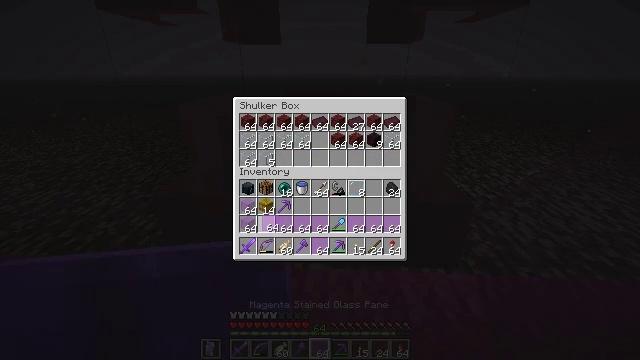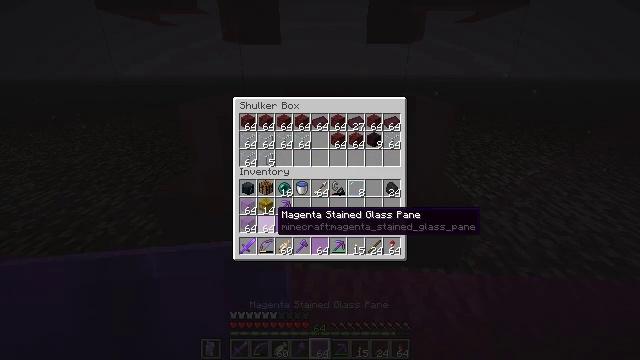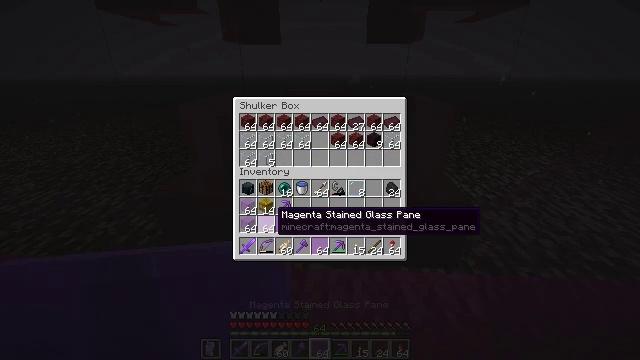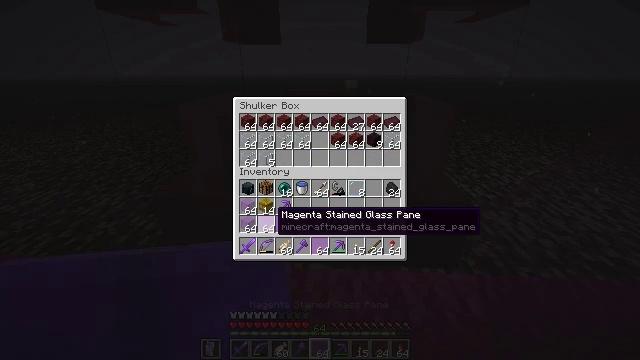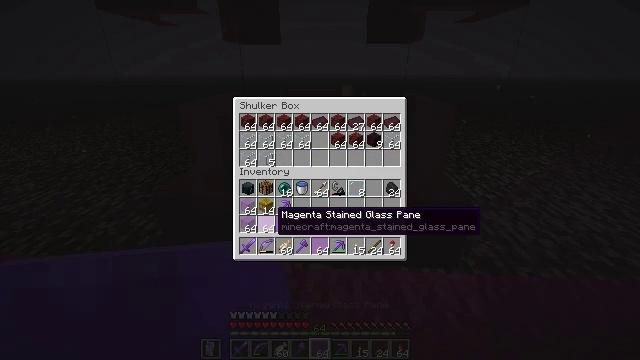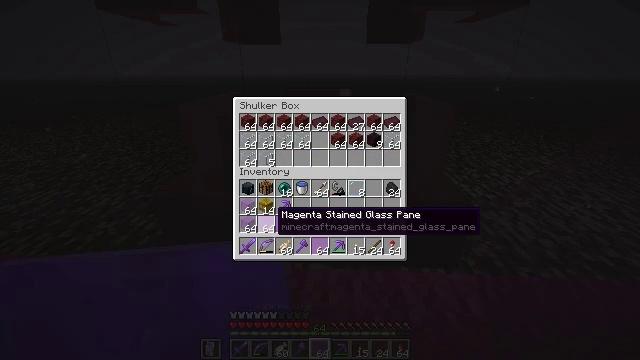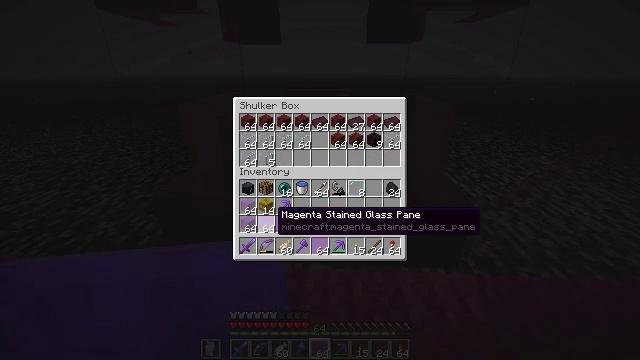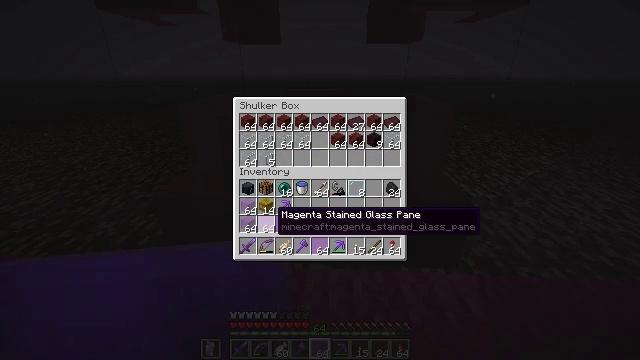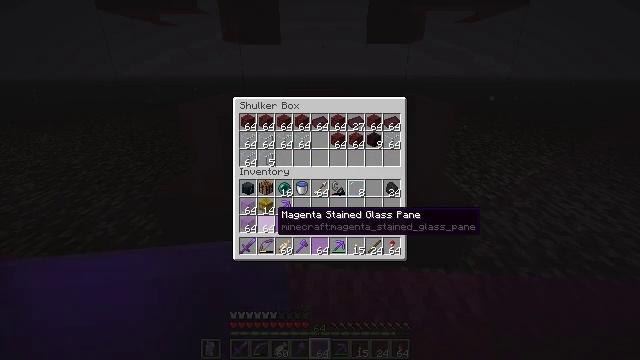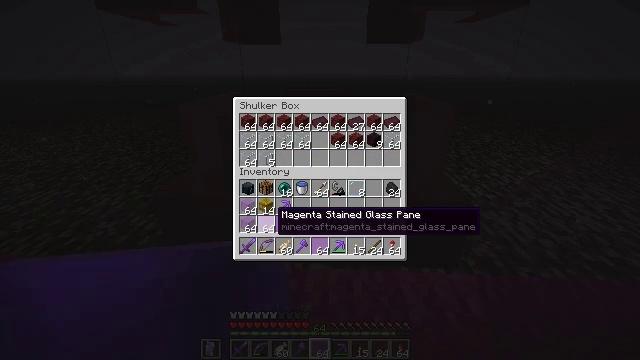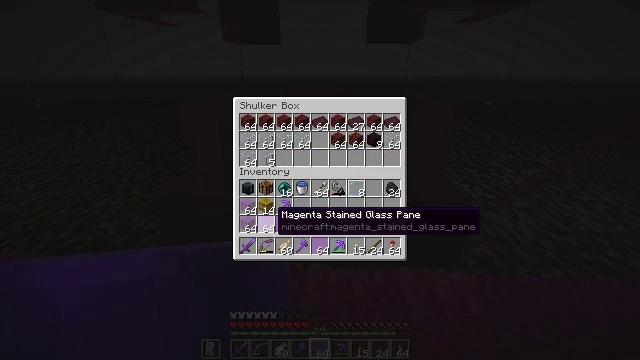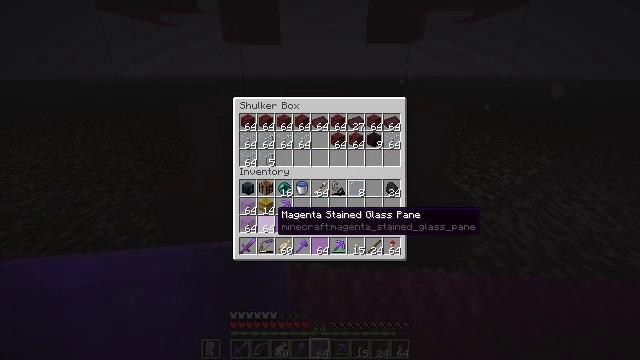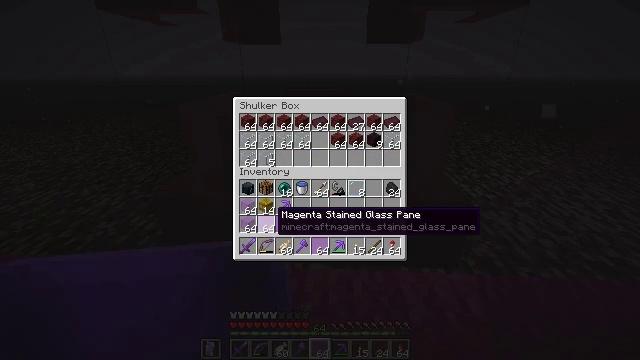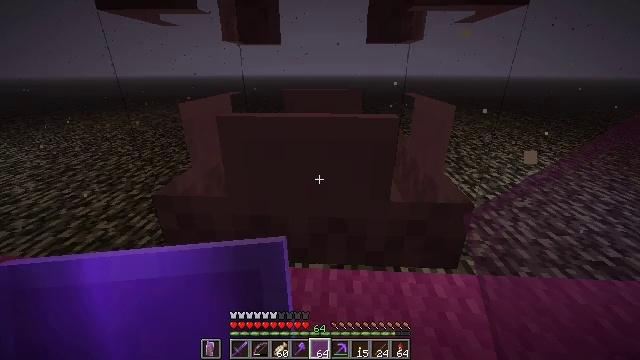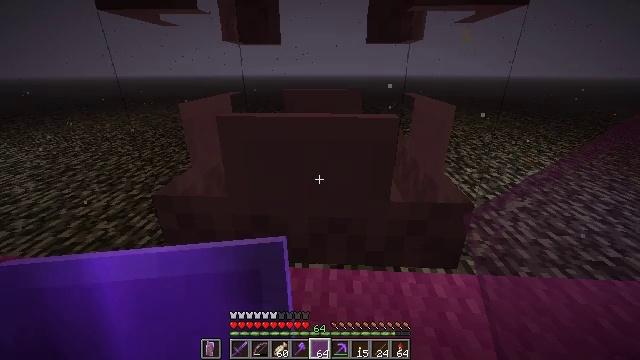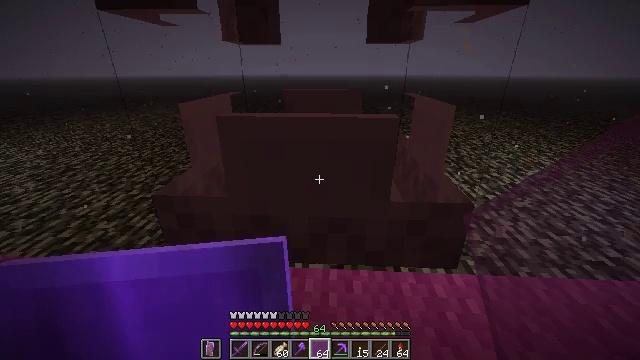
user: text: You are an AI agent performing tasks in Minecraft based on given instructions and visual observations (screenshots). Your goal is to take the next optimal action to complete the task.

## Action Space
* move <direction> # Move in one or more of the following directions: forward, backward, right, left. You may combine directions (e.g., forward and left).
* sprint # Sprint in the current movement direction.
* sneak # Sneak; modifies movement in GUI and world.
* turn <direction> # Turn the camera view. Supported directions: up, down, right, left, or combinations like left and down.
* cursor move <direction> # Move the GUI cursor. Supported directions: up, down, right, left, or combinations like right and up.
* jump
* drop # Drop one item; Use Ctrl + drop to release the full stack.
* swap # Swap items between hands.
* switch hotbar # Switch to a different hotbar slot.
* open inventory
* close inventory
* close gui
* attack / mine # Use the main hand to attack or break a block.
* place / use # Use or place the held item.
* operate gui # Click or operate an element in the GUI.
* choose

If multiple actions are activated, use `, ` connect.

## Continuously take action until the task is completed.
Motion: motion action
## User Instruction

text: Retrieve the shulker box into the inventory.
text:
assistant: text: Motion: no_op
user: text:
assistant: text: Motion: no_op
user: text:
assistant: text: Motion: no_op
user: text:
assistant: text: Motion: no_op
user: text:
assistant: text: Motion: no_op
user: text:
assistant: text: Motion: no_op
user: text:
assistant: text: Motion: no_op
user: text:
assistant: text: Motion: no_op
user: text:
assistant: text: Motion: no_op
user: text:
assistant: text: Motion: no_op
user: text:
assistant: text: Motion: no_op
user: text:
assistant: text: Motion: no_op
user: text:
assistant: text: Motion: no_op
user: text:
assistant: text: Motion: close gui
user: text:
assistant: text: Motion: no_op
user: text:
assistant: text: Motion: no_op
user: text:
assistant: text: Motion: no_op
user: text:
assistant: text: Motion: no_op
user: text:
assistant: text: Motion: no_op
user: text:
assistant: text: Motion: turn left
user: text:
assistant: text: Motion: turn left and up
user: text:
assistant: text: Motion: turn left and up
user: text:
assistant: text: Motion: turn up
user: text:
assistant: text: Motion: sneak, turn up
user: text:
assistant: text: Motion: sneak, turn up
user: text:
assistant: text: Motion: sneak, turn right and up
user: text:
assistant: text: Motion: sneak, turn right and up
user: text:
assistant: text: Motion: sneak, turn up
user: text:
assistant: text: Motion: sneak, turn up
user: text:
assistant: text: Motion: sneak